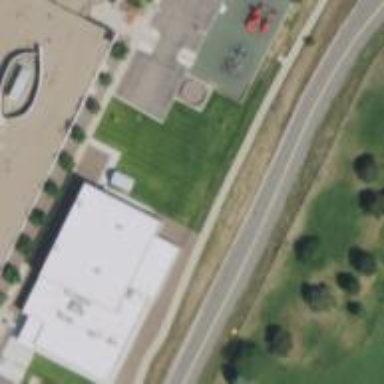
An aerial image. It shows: School building.